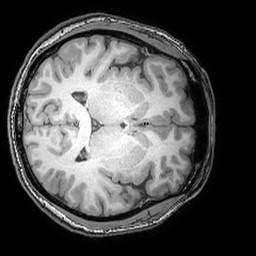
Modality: T1w
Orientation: axial
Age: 43
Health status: ill
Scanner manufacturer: philips
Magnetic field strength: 3 T
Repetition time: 0.007 s
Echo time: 0.0035 s